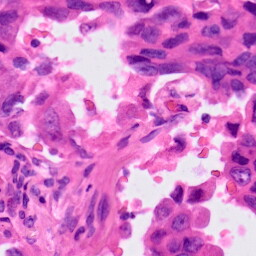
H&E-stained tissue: Lung